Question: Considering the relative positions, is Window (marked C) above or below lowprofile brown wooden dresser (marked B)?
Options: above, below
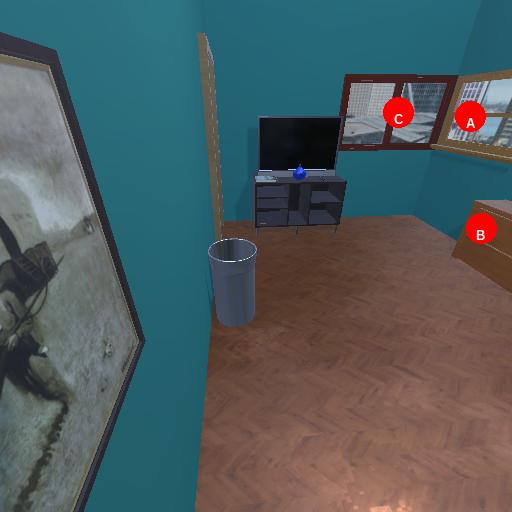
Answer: above